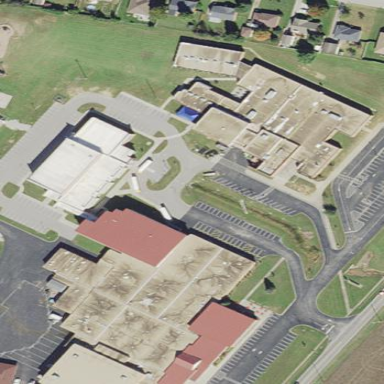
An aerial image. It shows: School building.